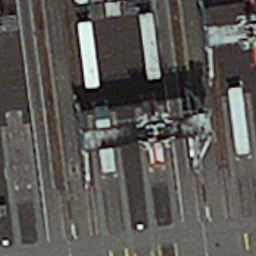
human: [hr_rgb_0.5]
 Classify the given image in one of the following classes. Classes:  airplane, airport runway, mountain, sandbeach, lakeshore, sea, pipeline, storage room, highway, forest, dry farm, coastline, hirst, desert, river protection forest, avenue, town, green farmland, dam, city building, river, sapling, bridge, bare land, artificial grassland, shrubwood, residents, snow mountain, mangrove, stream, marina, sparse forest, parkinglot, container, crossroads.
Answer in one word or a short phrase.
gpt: container